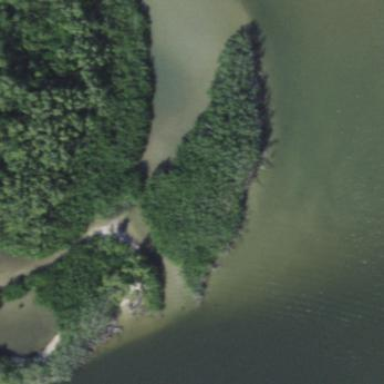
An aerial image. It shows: Mangrove wetland along the natural coastline.